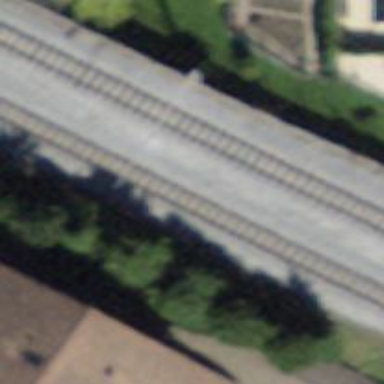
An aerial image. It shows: Narrow-gauge railway track electrified by contact line.